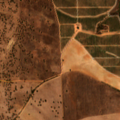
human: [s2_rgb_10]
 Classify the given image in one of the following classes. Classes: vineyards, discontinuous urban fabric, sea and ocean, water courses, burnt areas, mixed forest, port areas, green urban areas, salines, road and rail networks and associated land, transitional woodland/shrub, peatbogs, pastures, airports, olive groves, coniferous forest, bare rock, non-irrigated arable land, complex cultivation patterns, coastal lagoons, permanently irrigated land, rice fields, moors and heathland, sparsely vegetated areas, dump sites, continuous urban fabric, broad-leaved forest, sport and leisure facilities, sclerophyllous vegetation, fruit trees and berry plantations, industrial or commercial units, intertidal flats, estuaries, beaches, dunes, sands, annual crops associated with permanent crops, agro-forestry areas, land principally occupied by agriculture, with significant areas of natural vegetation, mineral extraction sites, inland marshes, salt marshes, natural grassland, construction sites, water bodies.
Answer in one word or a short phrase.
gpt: non-irrigated arable land, vineyards, agro-forestry areas, water bodies